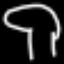
Label: mushroom